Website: lowes
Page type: address-validator
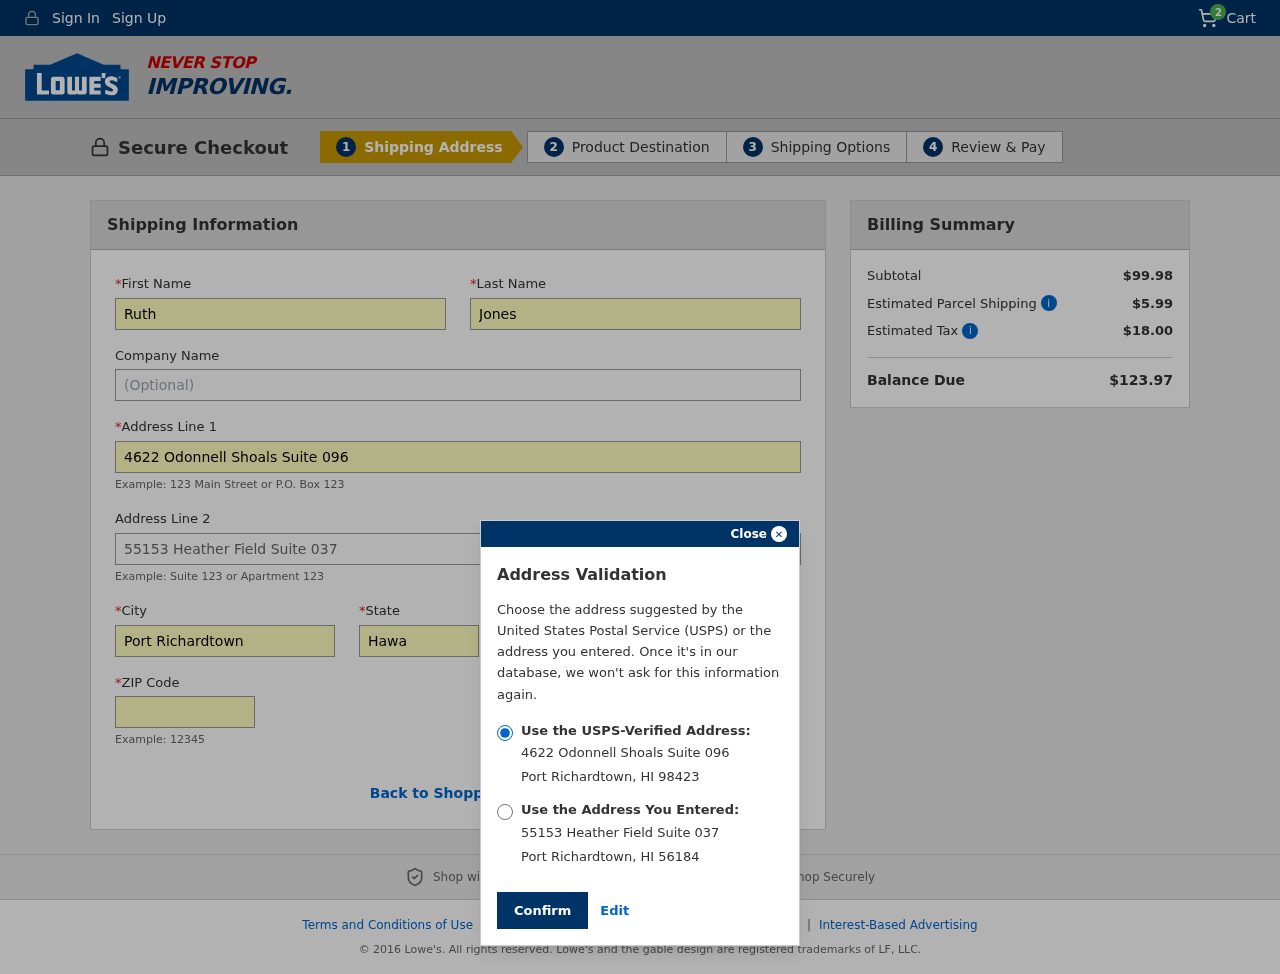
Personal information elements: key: PII_CITY
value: Port Richardtown
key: PII_FIRSTNAME
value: Ruth
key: PII_LASTNAME
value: Jones
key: PII_POSTCODE
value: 98423
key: PII_POSTCODE2
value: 56184
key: PII_STATE
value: Hawaii
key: PII_STATE_ABBR
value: HI
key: PII_STREET
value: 4622 Odonnell Shoals Suite 096
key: PII_STREET2
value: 55153 Heather Field Suite 037
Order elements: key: ORDER_NUM_ITEMS
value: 2
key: ORDER_SUBTOTAL
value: $99.98
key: ORDER_SHIPPING_COST
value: $5.99
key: ORDER_TAX
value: $18.00
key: ORDER_TOTAL
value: $123.97